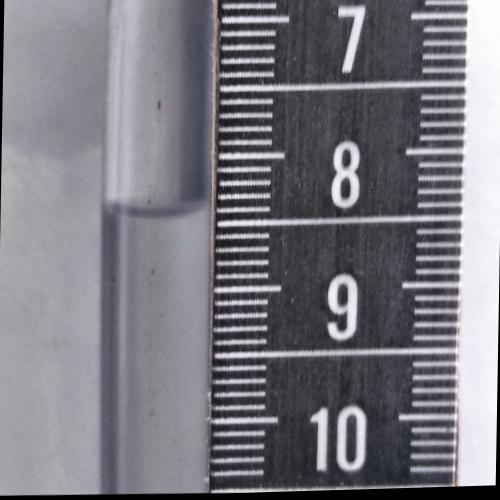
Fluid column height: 8.4 cm